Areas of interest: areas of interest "Tennis Court"
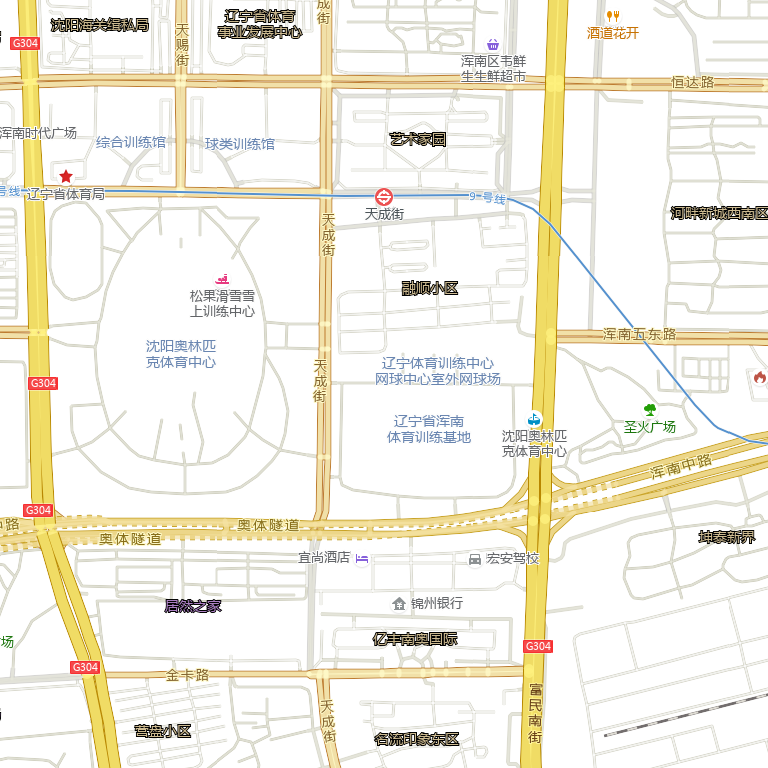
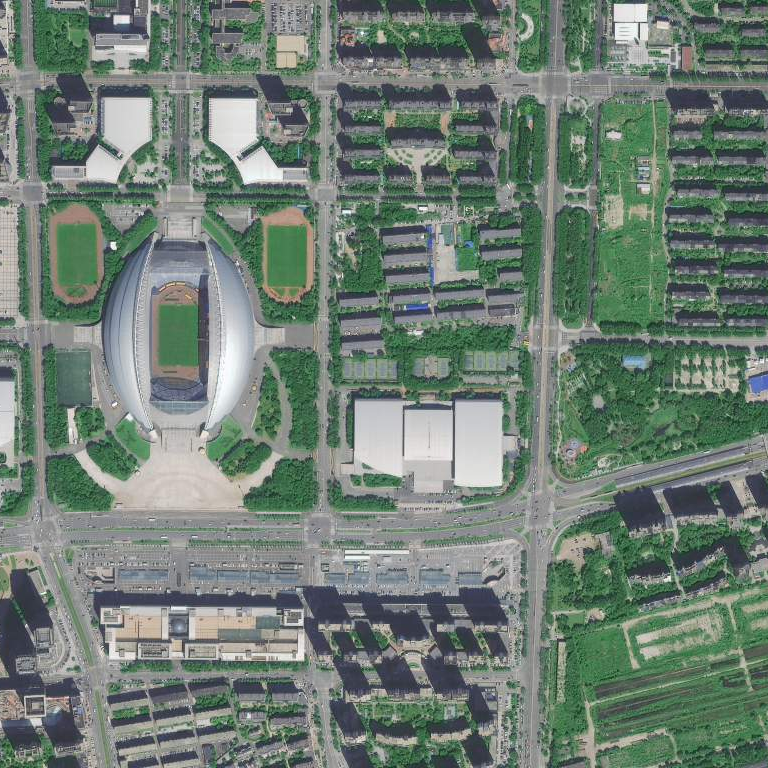